Interaction volume radius: 5 \u00c5
Interaction volume height: 15 \u00c5
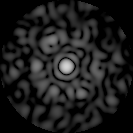
Disorder parameter: 0.7745